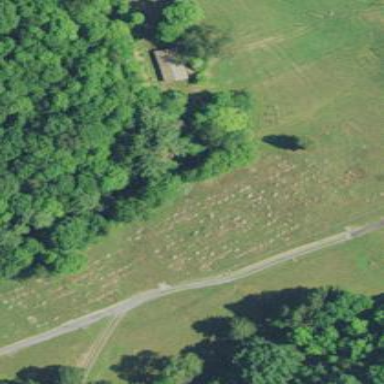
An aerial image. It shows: Cemetery.